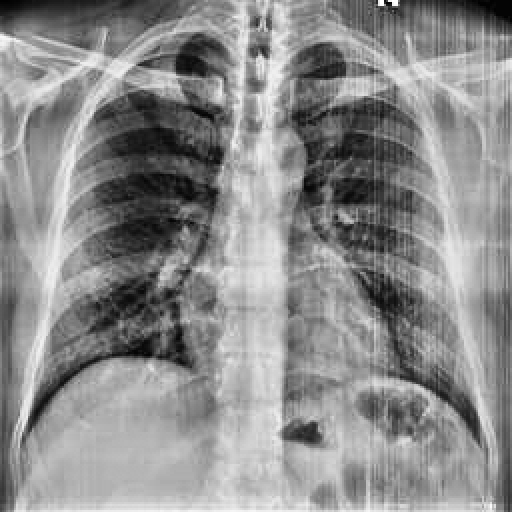
Finding: NORMAL